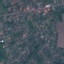
Land use / land cover: Residential